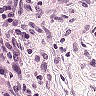
Metastatic tissue present: no